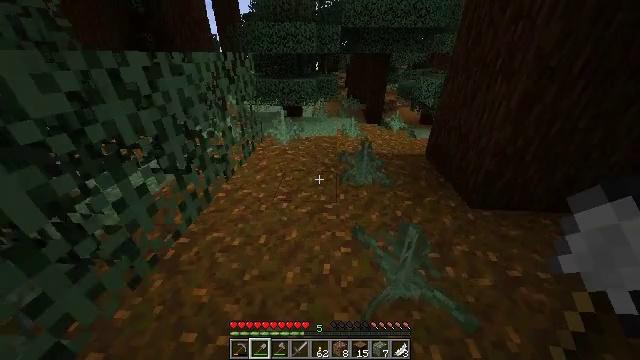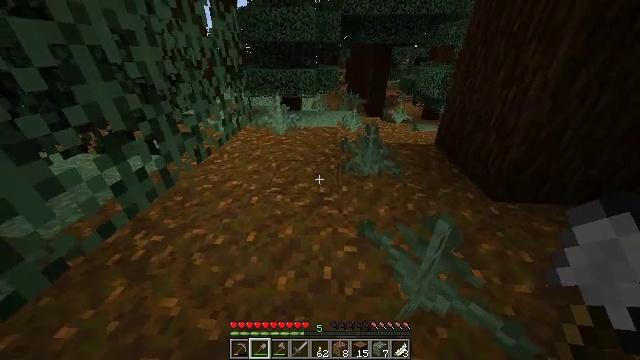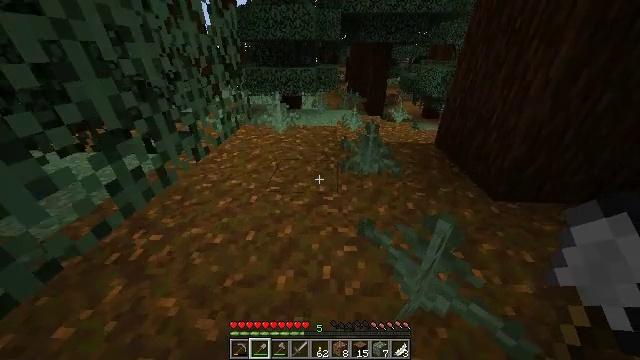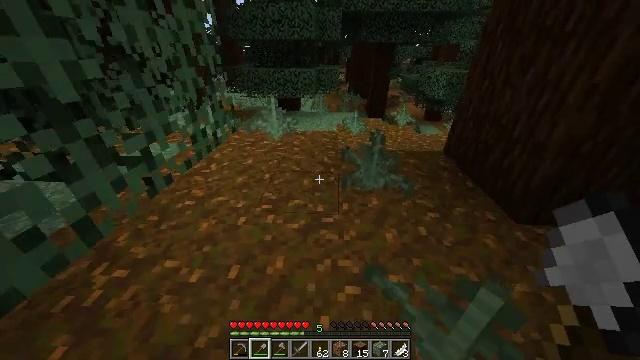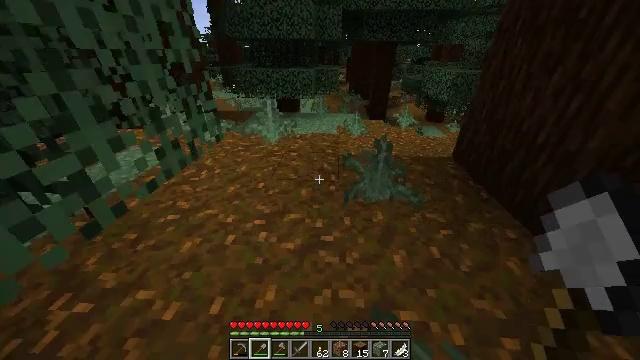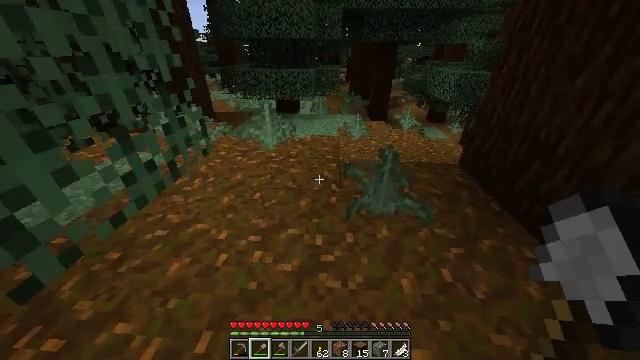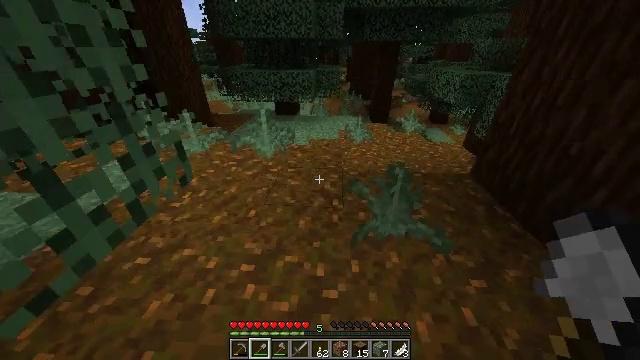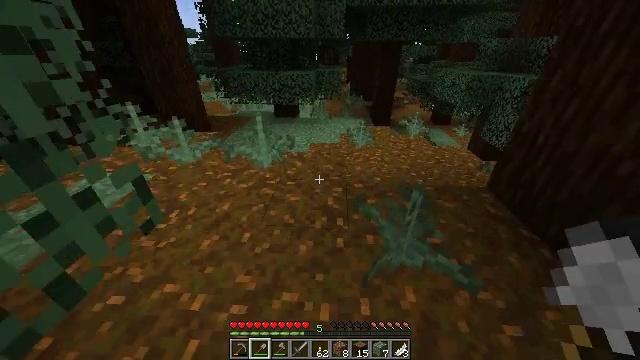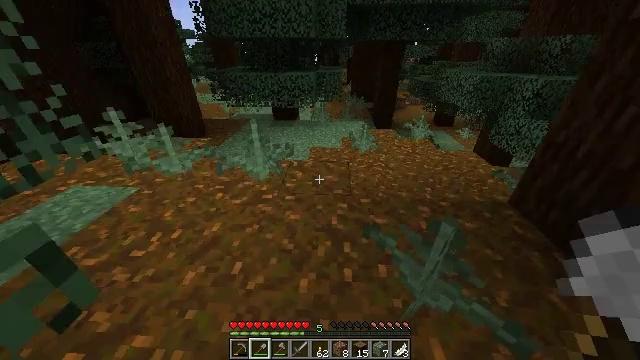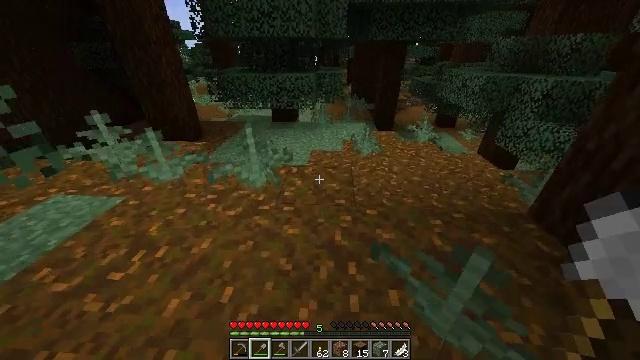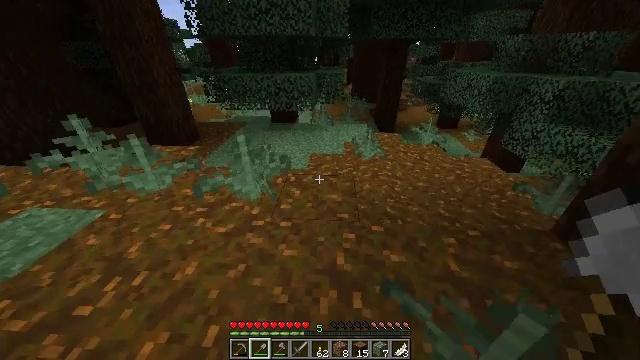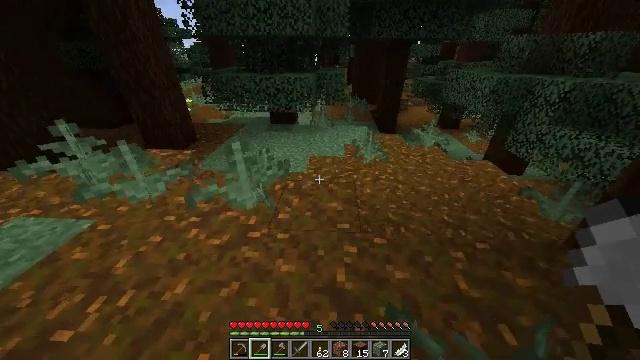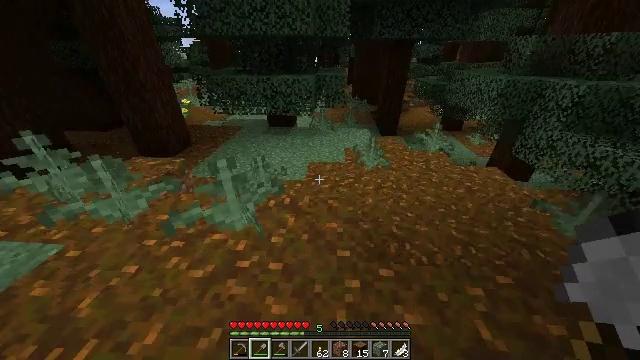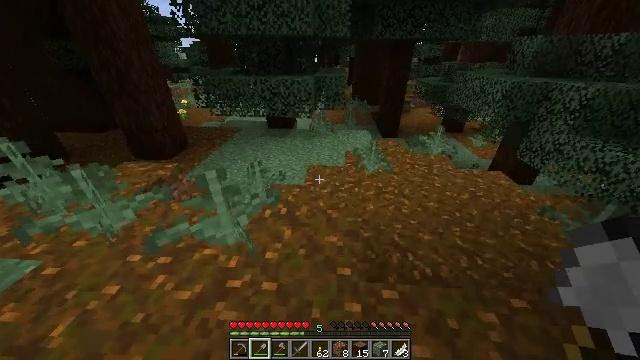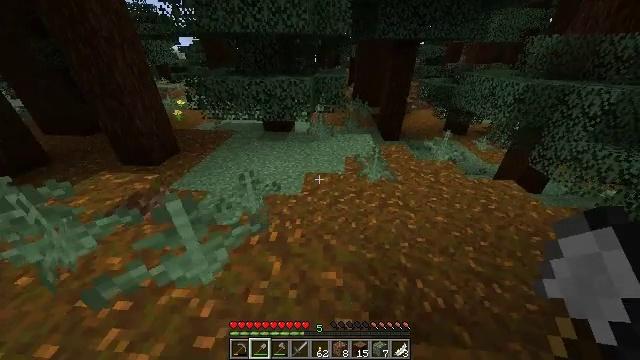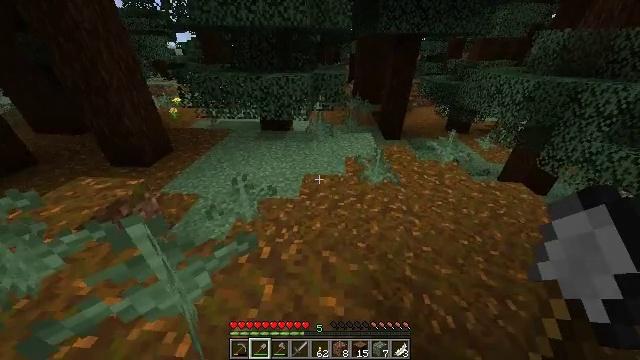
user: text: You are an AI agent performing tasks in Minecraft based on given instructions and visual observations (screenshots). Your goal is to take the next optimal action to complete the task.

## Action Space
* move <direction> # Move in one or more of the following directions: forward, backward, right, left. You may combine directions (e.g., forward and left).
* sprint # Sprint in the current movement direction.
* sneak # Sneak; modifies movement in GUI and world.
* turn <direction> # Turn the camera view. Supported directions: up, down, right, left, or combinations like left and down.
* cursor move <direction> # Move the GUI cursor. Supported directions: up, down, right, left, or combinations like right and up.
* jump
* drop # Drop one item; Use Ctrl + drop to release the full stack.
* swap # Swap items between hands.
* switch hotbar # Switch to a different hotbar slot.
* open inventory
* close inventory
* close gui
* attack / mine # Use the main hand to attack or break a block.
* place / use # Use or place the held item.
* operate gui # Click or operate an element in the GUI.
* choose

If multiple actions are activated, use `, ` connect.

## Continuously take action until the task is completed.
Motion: motion action
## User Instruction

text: Break the sweet berry bush to collect berries.
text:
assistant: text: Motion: move forward, sprint
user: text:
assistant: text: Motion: move forward, sprint
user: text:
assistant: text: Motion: move forward, sprint
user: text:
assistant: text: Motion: move forward, sprint
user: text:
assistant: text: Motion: move forward, sprint
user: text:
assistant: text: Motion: move forward, sprint
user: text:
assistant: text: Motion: move forward, sprint
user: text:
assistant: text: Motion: move forward, sprint
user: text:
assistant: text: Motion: move forward, sprint
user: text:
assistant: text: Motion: move forward, sprint
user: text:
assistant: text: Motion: move forward, sprint
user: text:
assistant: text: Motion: move forward, sprint
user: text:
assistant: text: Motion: move forward, sprint
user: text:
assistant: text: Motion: move forward, sprint
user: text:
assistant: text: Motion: move forward, sprint
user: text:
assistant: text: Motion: move forward, sprint, turn right and down
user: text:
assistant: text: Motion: move forward, sprint, turn right
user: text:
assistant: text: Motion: move forward, sprint, turn right
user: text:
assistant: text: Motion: move forward, sprint, turn right
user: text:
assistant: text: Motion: move forward, sprint, turn right
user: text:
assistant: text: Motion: move forward, sprint
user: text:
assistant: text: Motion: move forward, sprint
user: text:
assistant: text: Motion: move forward, sprint
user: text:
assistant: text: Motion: move forward, sprint
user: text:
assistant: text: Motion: move forward, sprint
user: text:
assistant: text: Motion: move forward, sprint, turn left
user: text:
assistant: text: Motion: move forward, sprint, turn left
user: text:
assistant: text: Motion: move forward, sprint, turn left
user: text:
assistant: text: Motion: move forward, sprint, turn left
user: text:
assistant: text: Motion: move forward, sprint